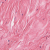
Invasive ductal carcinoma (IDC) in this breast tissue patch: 0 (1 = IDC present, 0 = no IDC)